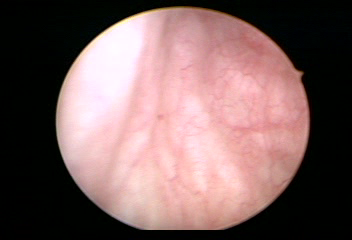
Modality: WLC
Class: Normal mucosa
Bladder cancer association: No